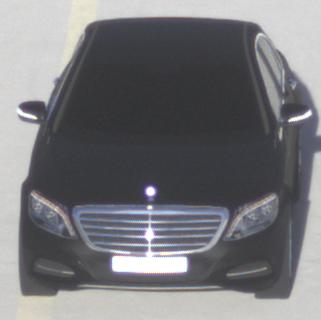
Make: Mercedes-Benz
Model: S 400 HYBRID
Detailed model: S-Class (222) Limousine
Model produced from: 2013/05
Model produced until: 2015/04
Doors: 4
Color: black
Road condition: dry road
Daytime: morning or afternoon
Contrast: high contrast